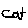
Label: cat